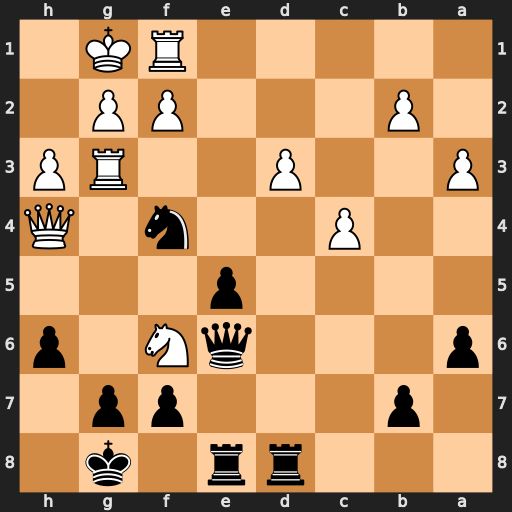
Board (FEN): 3rr1k1/1p3pp1/p3qN1p/4p3/2P2n1Q/P2P2RP/1P3PP1/5RK1
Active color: b
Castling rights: -
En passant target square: -
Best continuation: Qxf6 Qxf6 Ne2+ Kh2 Nxg3 Qb6 Nxf1+